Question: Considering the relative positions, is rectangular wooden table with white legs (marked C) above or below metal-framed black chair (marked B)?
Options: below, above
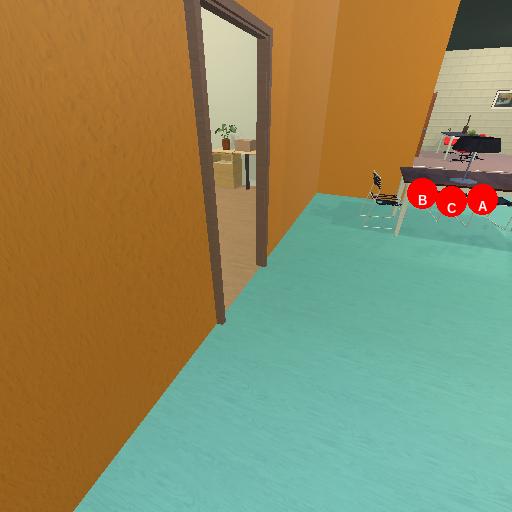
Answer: below